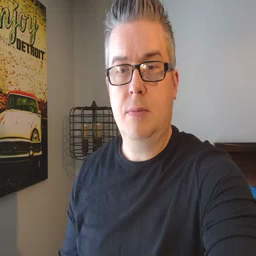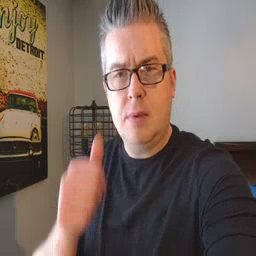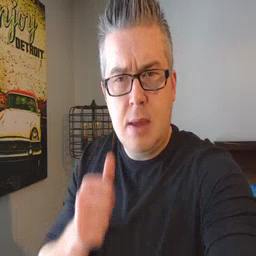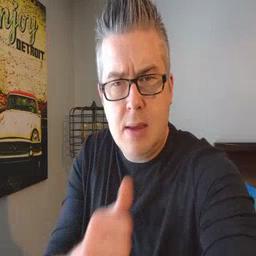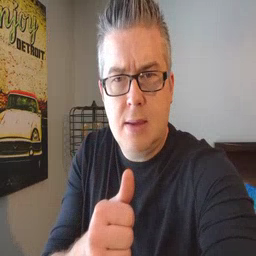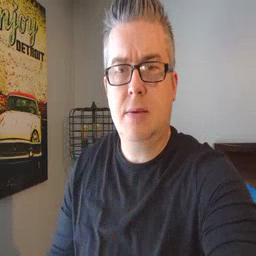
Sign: hide